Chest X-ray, PA view. Patient: 52 years old, sex M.
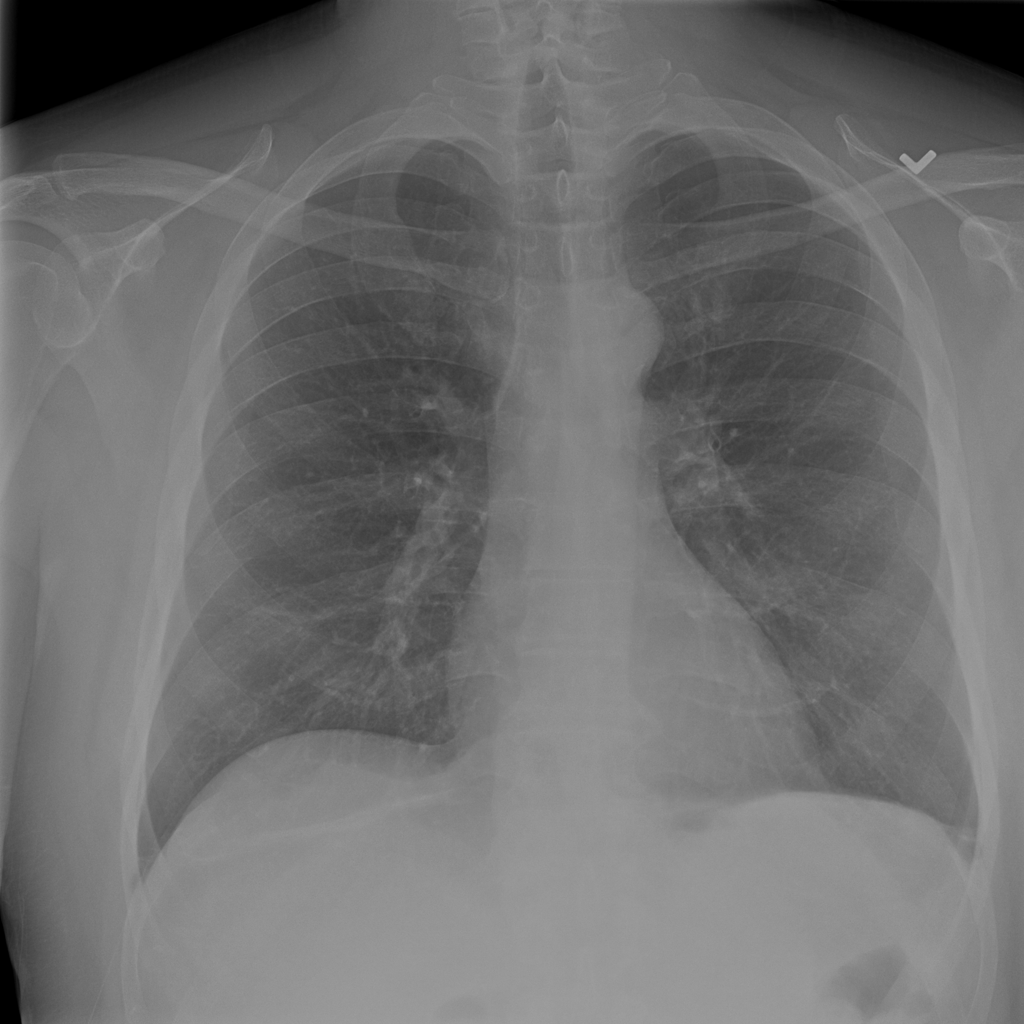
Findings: Atelectasis